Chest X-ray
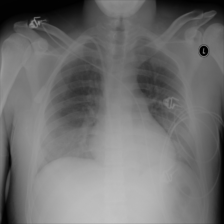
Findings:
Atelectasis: negative
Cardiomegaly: negative
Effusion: negative
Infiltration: negative
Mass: negative
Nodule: negative
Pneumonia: negative
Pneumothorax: negative
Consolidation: negative
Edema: positive
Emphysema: negative
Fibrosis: negative
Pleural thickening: negative
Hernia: negative